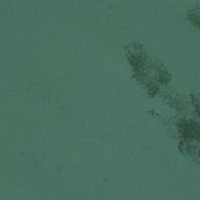
EUNIS habitat code: 14
Species observed at this site:
Allium carinatum